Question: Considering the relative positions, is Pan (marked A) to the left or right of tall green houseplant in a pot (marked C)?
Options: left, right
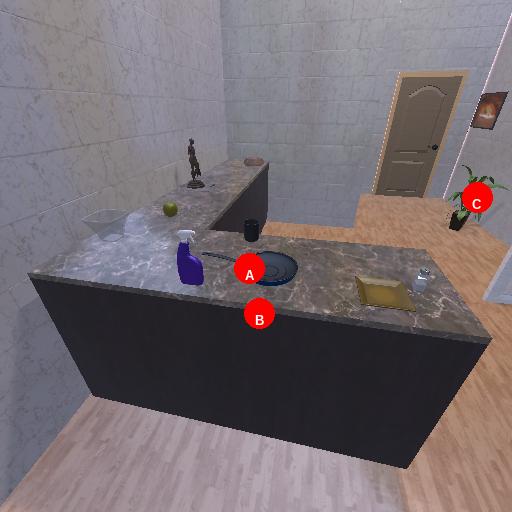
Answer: left